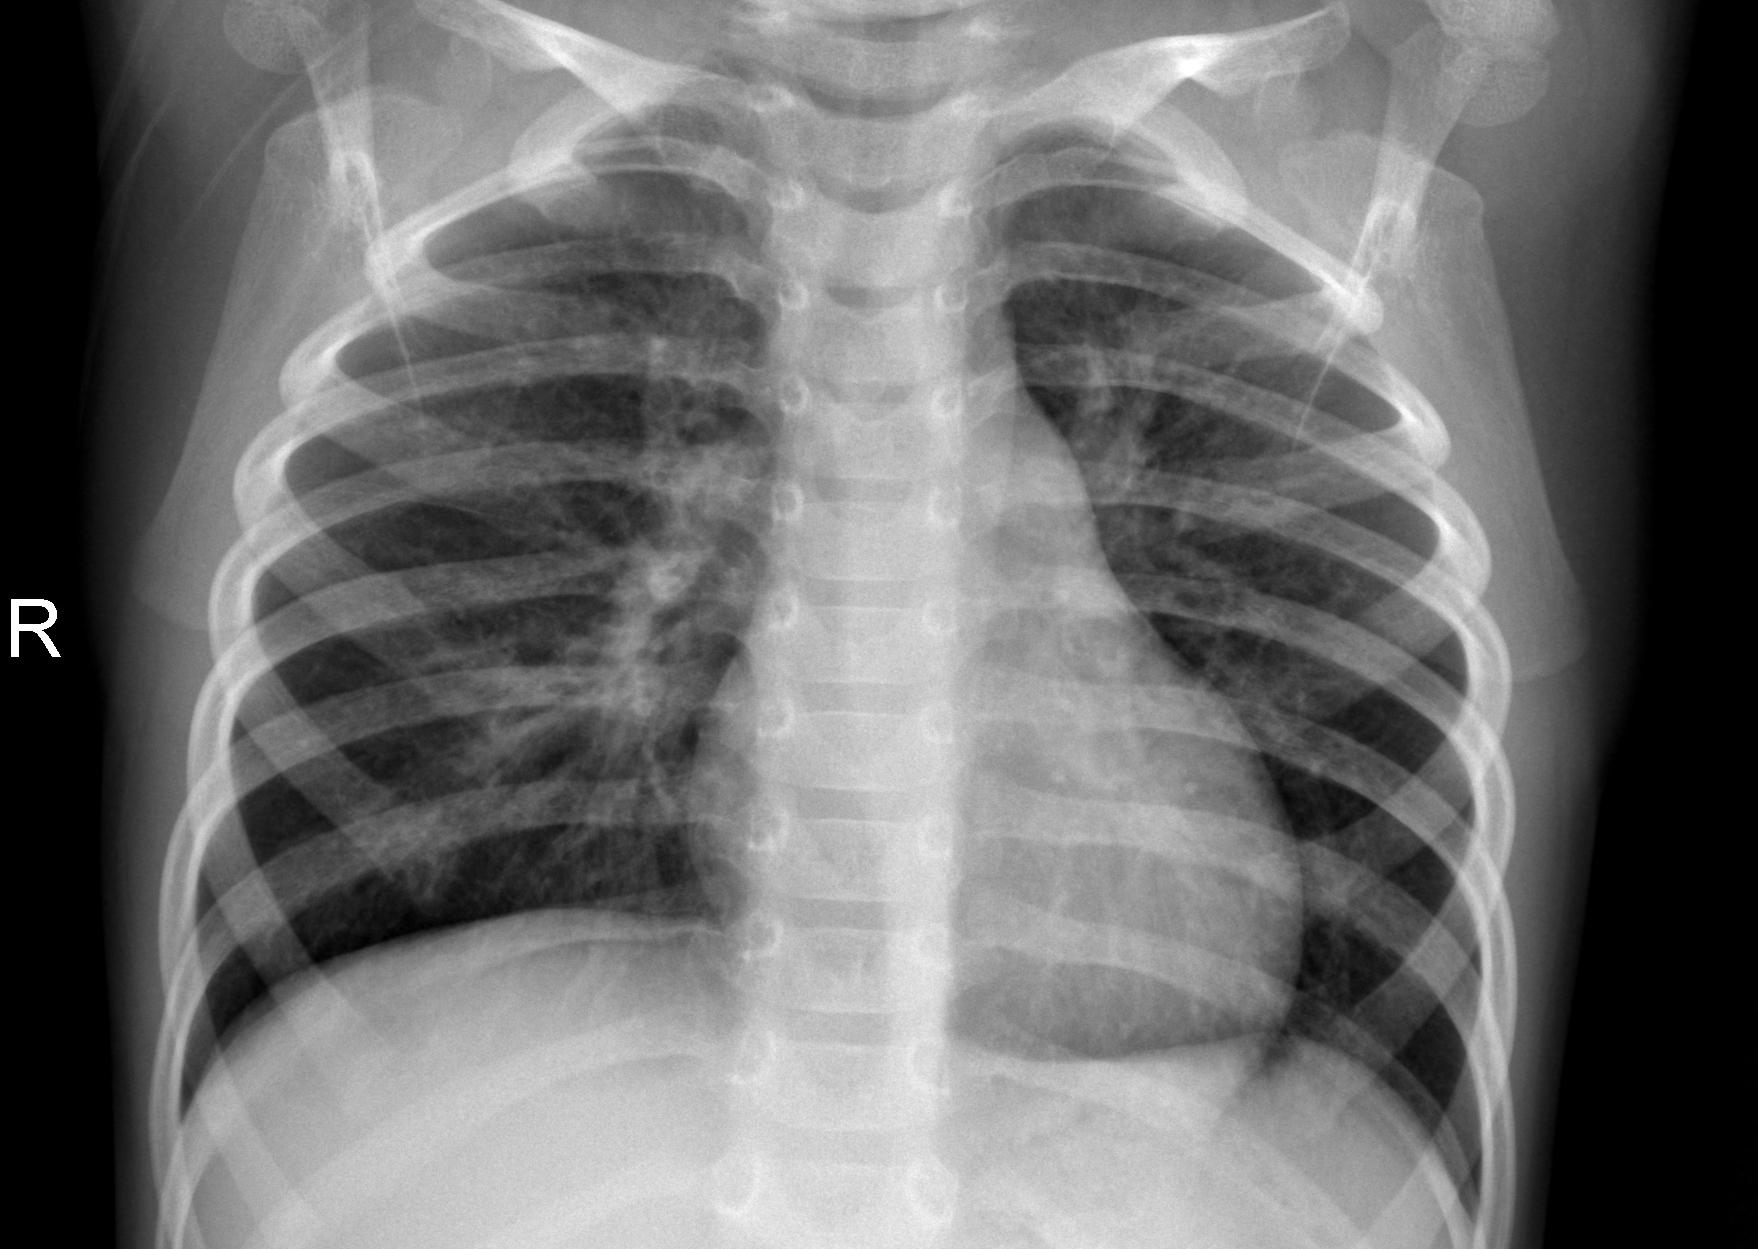
Diagnosis: PNEUMONIA